Question: repeat-x background image in 500px container div and how can I scale background image to page width. I am sorry for my bad English. Have a look at the following image to understand my case.

'''
.container {
width: 500px;
height: 60px;
background-color:#f2d88c;
}
.menubg {
width: 100%;
height: 30px;
background-image: url(bg.jpg) center repeat-x;
}
'''
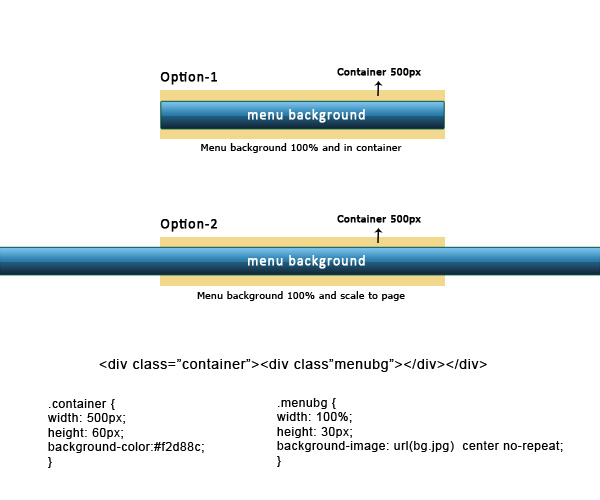
Answer: You can use 3 elements and use this css
'''
.container {
position: relative;
display: block;
height: 60px;
width: 100%;
text-align: center;
padding: 0;
}
.bg {
background-color: #f2d88c;
position: relative;
height: 60px;
width: 500px;
margin: 0 auto;
}
.menubg {
position: absolute;
width: 100%;
top: 15px;
height: 30px;
display: block;
text-align: center;
background-image: url(bg.jpg) center repeat-x;
}
'''
'''
<div class="container">
<div class="bg"></div>
<div class="menubg"></div>
</div>
'''